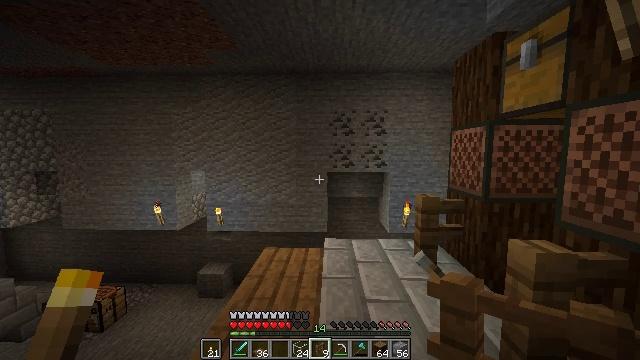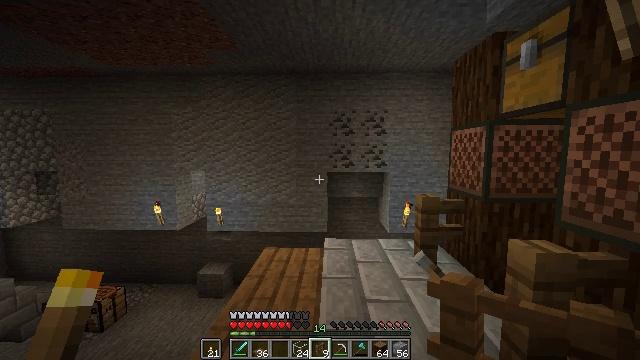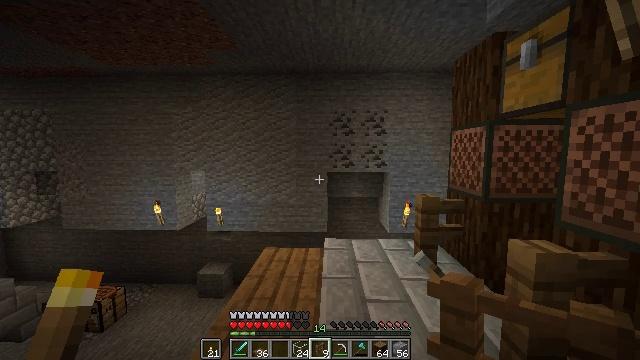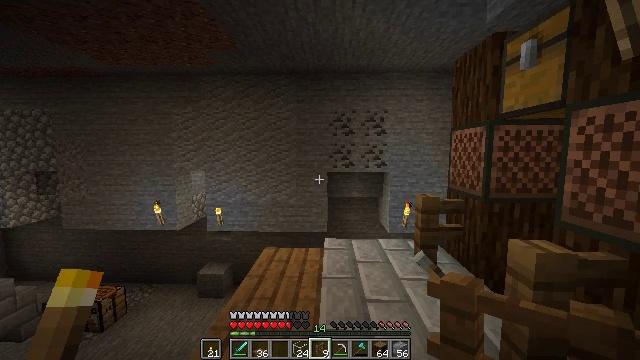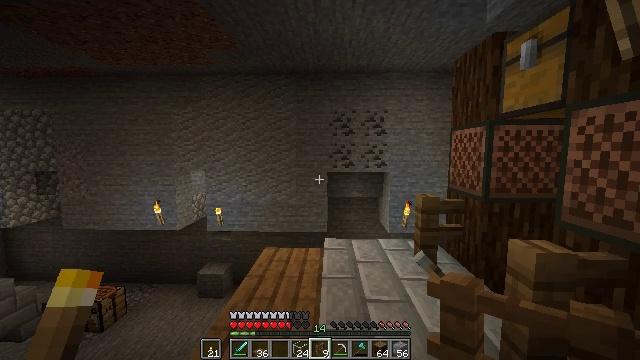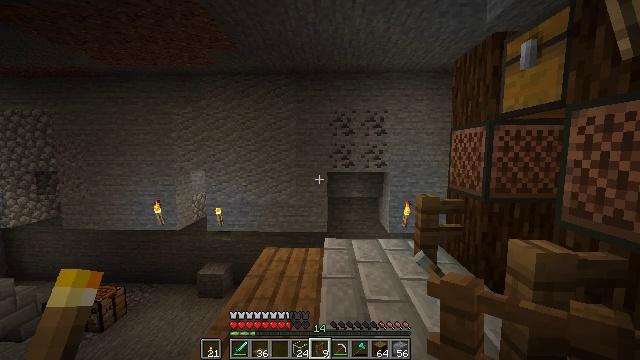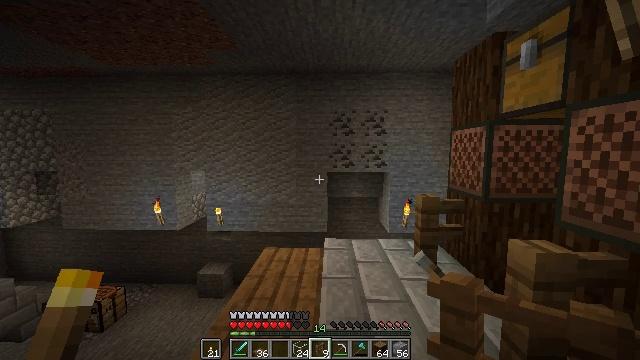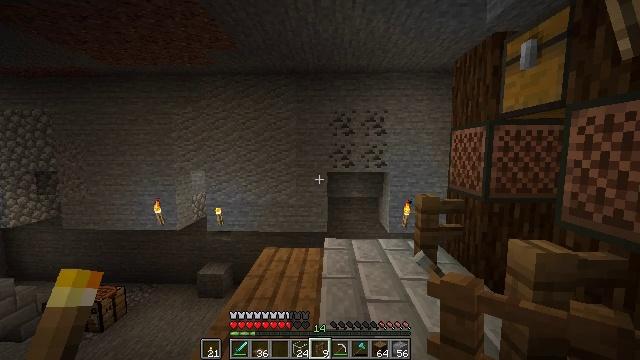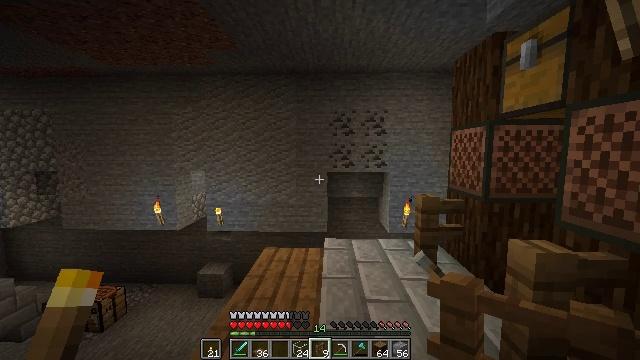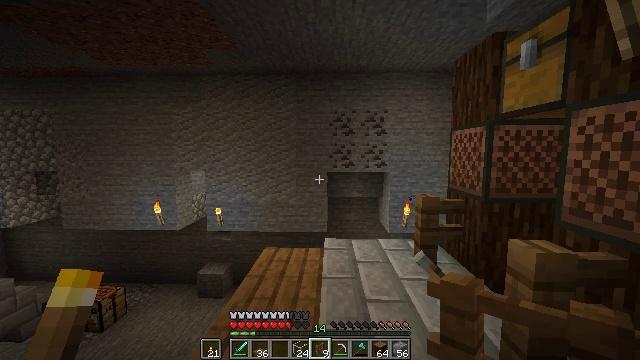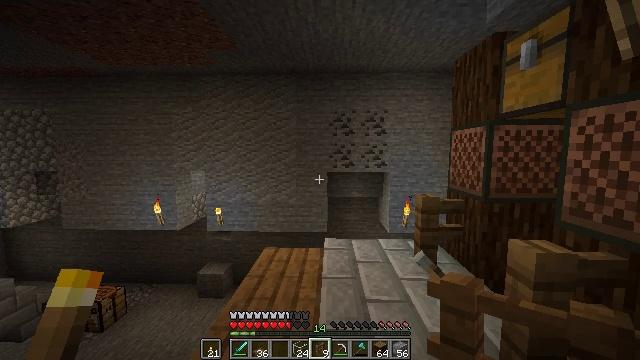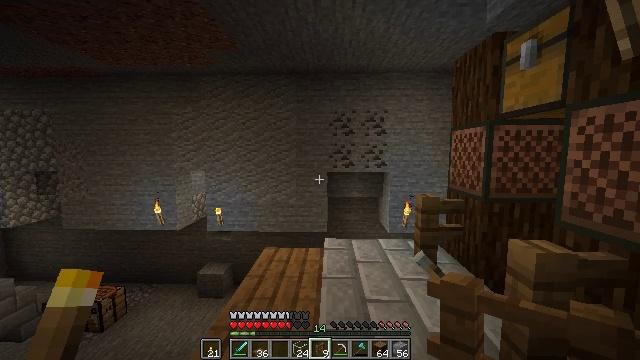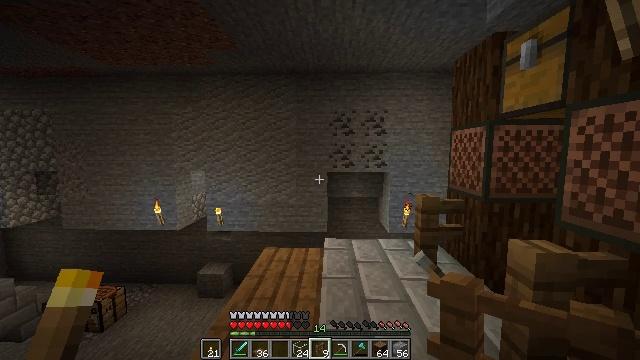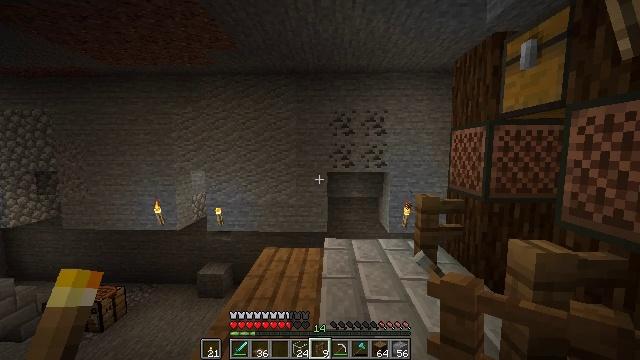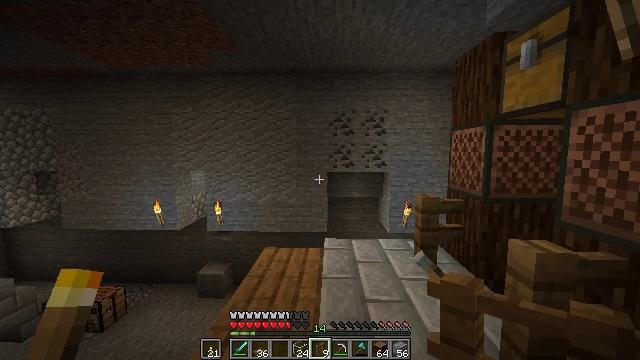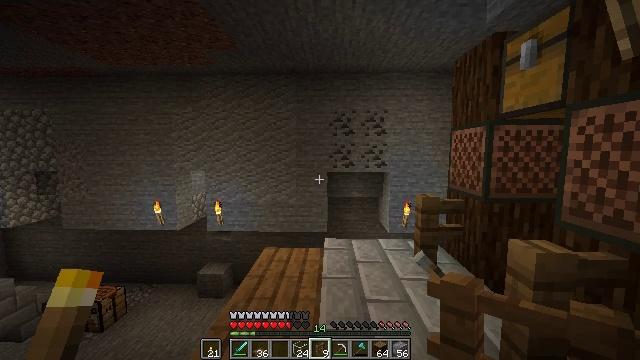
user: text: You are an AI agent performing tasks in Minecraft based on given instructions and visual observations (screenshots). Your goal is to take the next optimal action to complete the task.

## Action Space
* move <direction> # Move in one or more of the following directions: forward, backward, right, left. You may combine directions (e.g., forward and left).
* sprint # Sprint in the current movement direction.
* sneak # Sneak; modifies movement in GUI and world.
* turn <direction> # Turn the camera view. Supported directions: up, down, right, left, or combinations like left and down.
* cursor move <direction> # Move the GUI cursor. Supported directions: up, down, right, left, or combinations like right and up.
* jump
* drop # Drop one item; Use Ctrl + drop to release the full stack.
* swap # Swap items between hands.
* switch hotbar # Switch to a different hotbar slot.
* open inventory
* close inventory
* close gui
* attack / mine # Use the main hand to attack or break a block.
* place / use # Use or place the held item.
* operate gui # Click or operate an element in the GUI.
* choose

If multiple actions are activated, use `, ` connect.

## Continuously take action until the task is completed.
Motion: motion action
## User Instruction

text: Make spruce stairs in the crafting table.
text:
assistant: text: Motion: no_op
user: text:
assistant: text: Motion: no_op
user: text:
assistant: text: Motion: no_op
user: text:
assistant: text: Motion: no_op
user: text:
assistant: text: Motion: no_op
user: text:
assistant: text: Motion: no_op
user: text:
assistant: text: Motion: no_op
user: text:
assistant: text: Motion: no_op
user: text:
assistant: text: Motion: no_op
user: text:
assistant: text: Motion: no_op
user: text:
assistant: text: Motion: no_op
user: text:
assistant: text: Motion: no_op
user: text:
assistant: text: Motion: no_op
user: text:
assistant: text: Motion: no_op
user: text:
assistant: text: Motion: no_op
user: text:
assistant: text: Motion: no_op
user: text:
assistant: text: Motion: no_op
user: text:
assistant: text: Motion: no_op
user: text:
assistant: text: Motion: no_op
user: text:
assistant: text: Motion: no_op
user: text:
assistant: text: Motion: no_op
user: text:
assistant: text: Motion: no_op
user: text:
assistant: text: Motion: no_op
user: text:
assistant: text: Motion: no_op
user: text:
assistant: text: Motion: no_op
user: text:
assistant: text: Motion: no_op
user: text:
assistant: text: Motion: no_op
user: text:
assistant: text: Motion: no_op
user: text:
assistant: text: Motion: no_op
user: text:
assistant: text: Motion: no_op